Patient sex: M
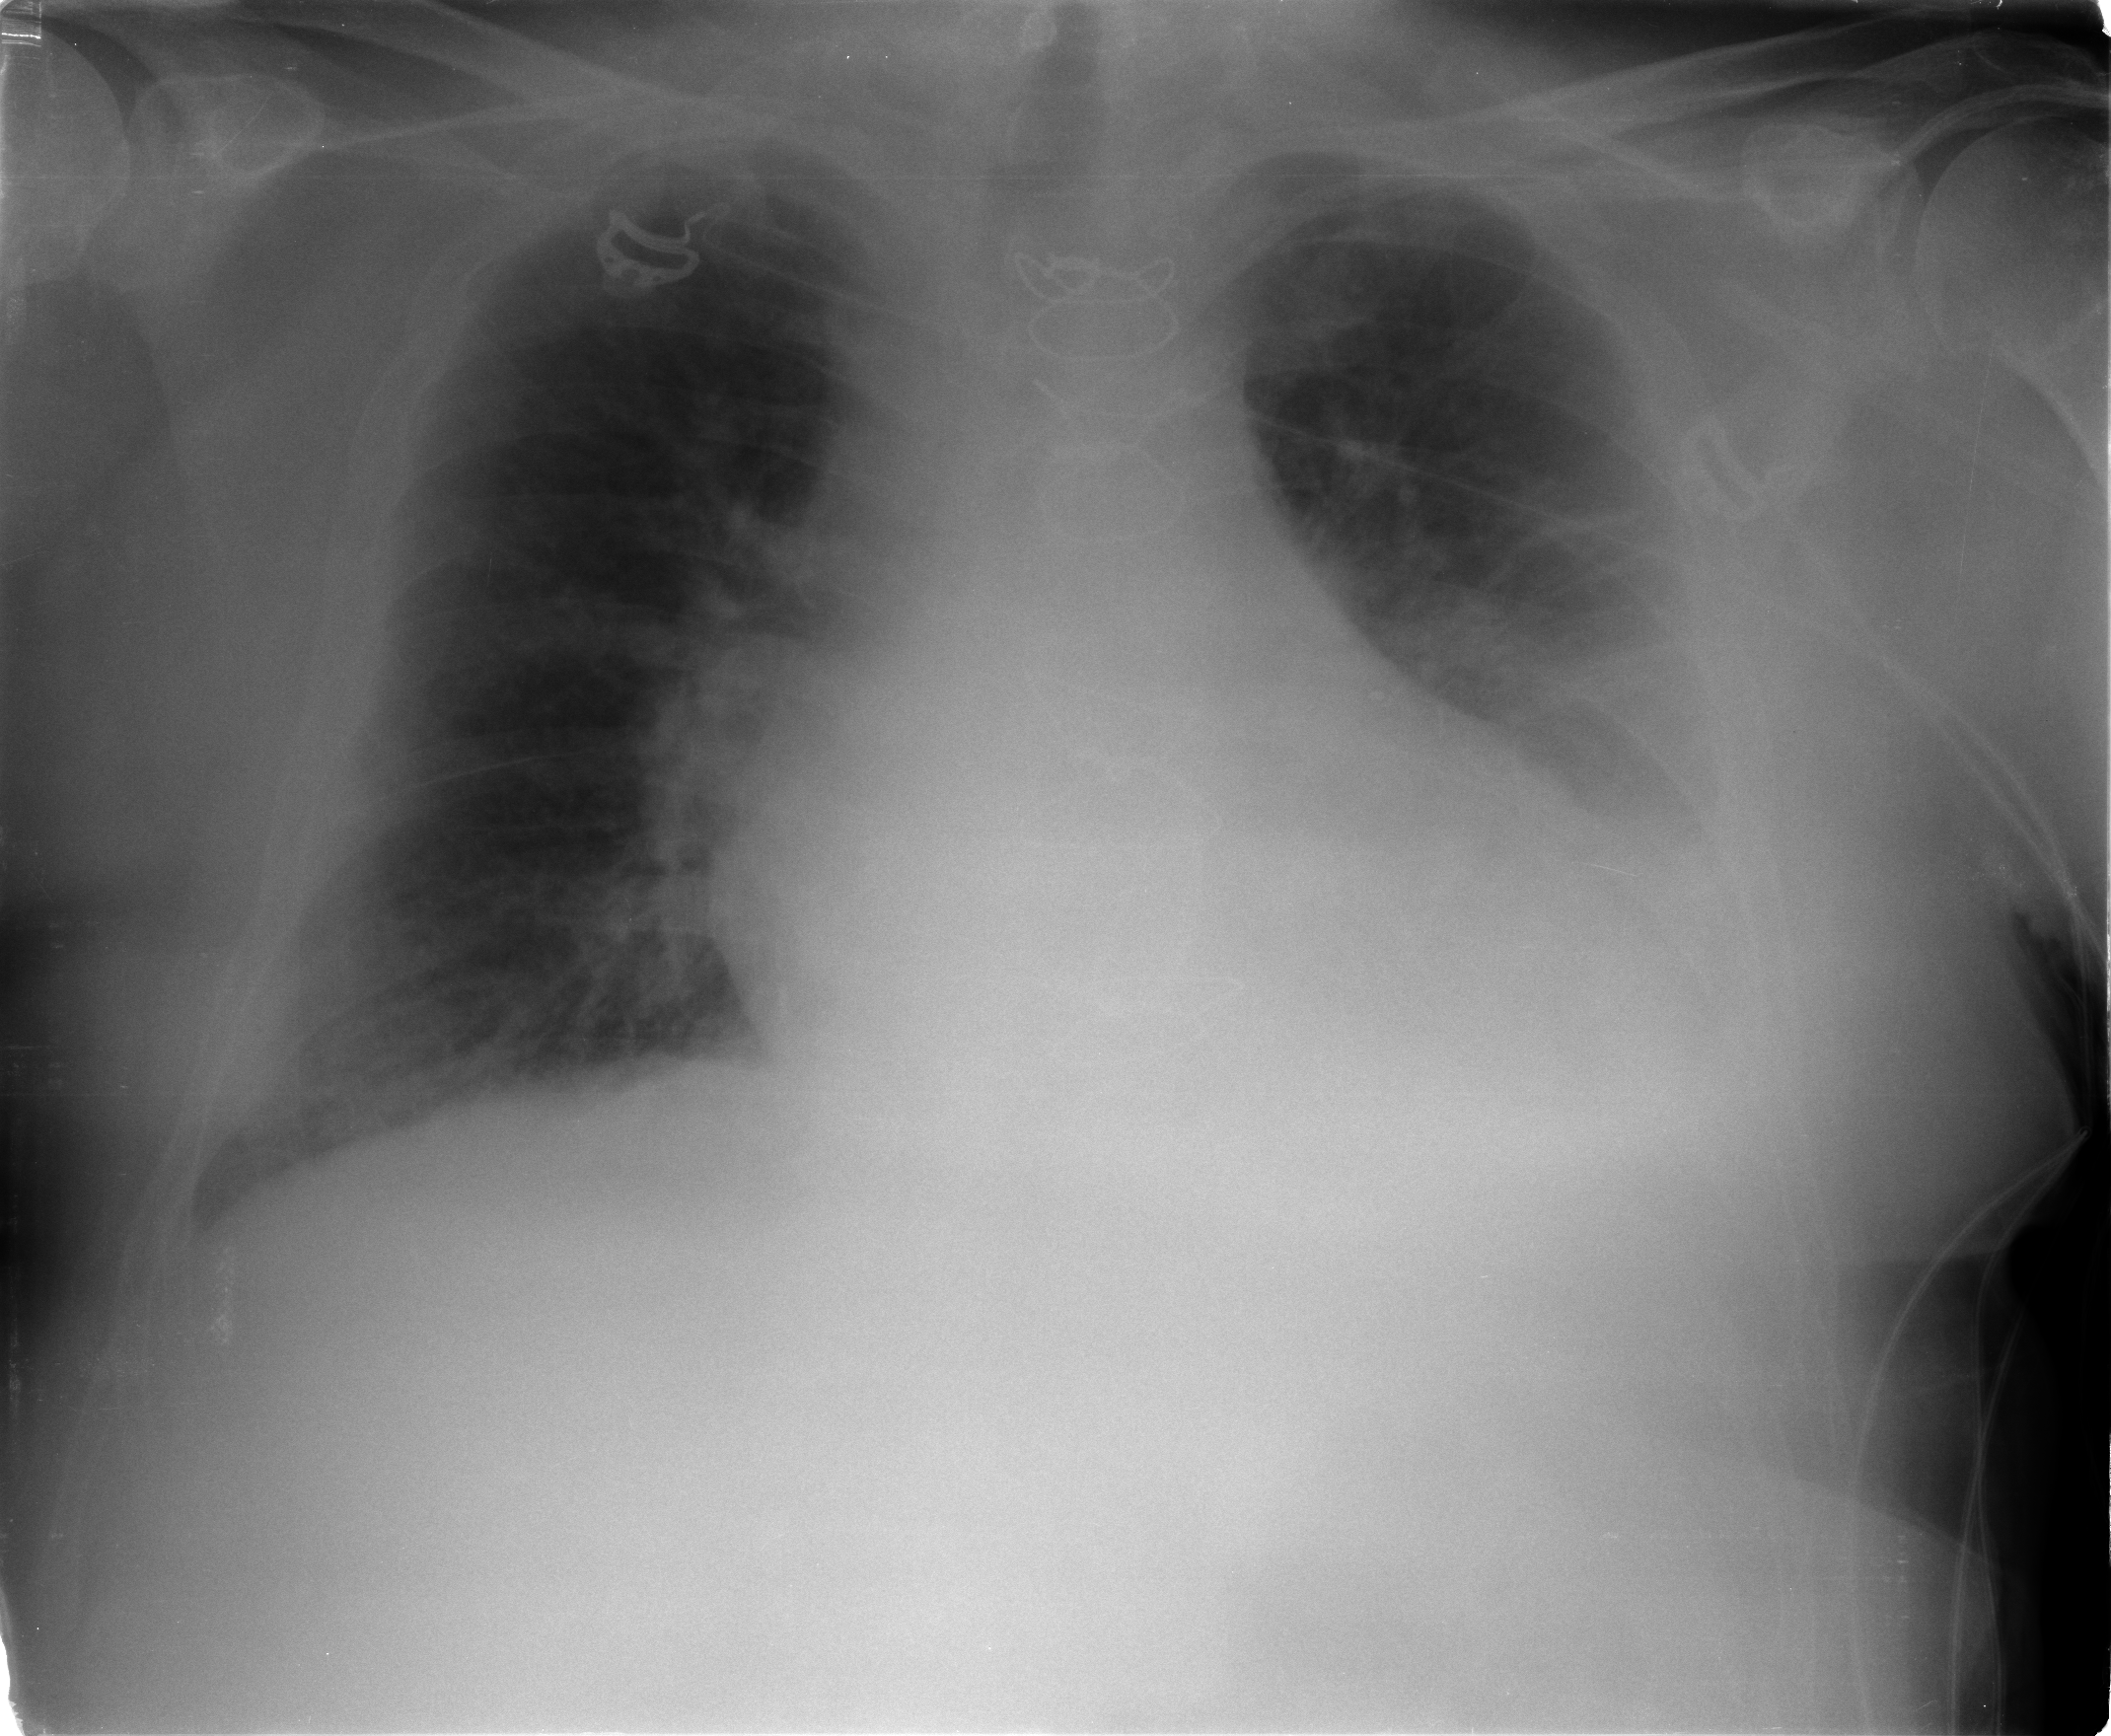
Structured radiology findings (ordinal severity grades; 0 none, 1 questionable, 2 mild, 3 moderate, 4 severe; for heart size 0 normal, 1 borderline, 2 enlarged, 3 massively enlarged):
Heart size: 2
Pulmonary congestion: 3
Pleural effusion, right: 0
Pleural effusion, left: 3
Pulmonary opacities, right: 1
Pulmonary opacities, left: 2
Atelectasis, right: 1
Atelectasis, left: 2